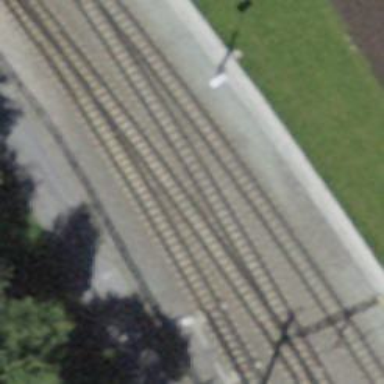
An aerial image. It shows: Narrow-gauge railway track with one electrified contact line.